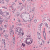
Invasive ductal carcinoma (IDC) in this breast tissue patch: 1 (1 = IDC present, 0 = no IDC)